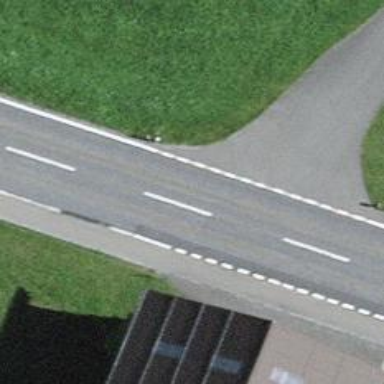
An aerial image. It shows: Secondary road with asphalt surface.